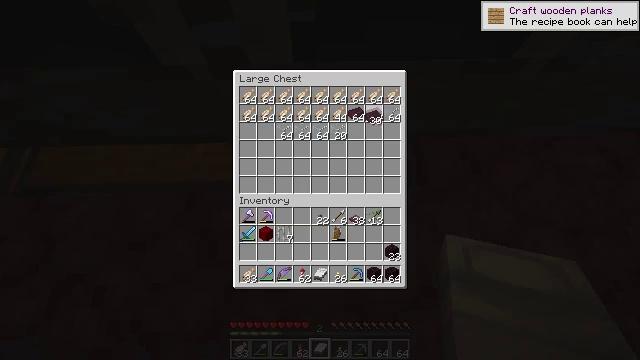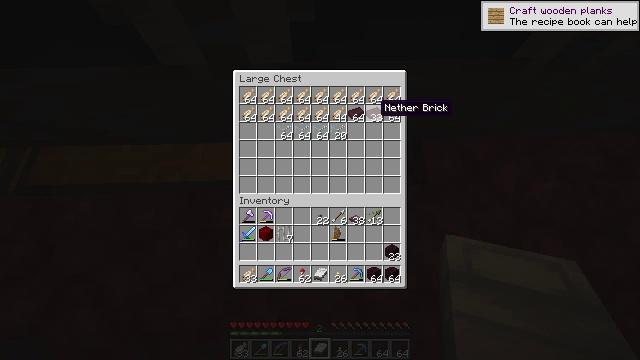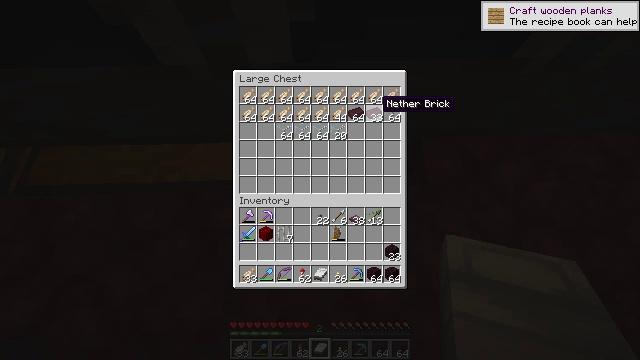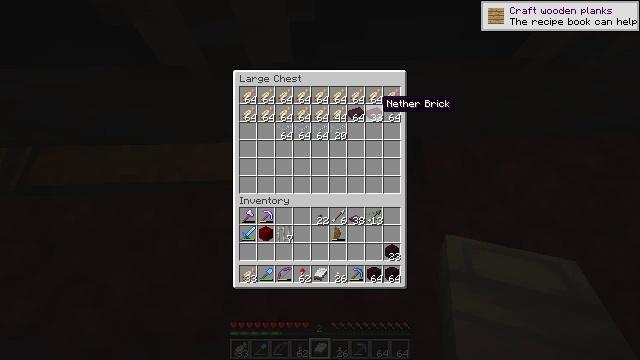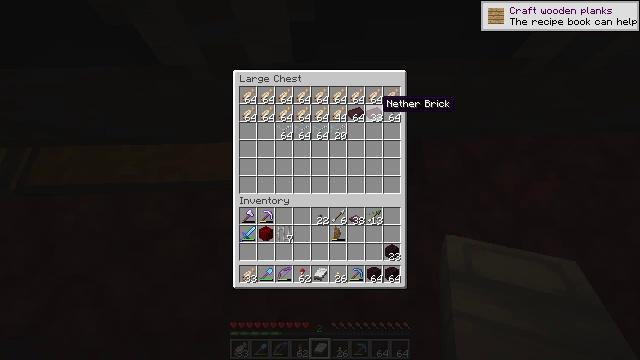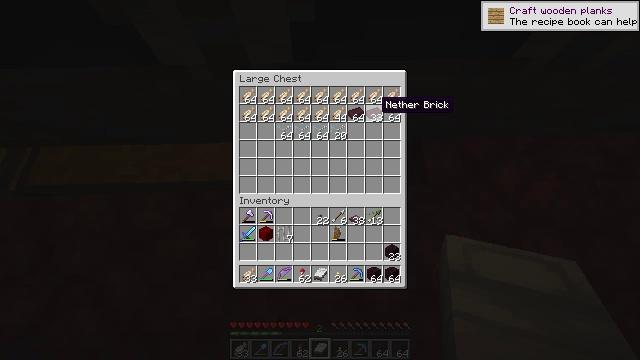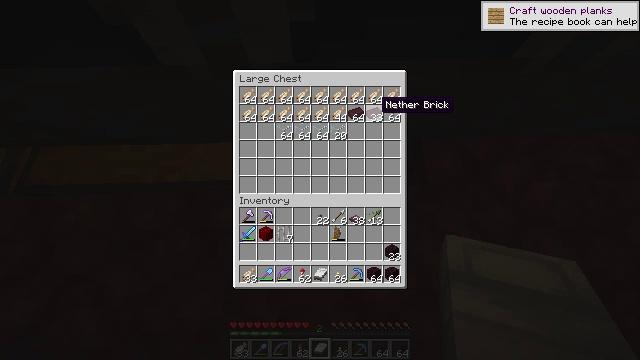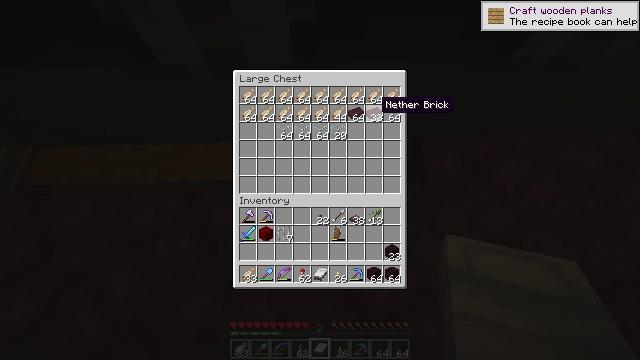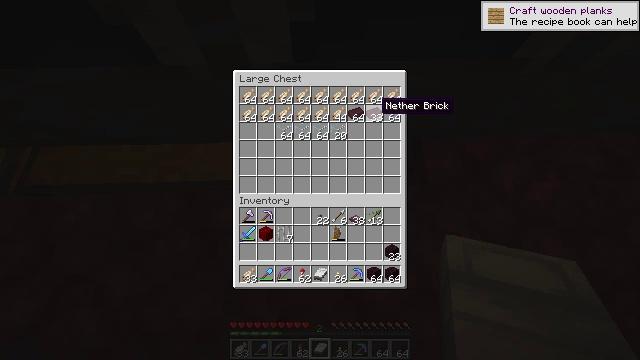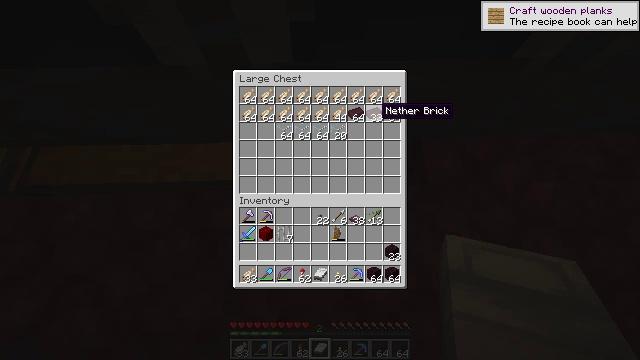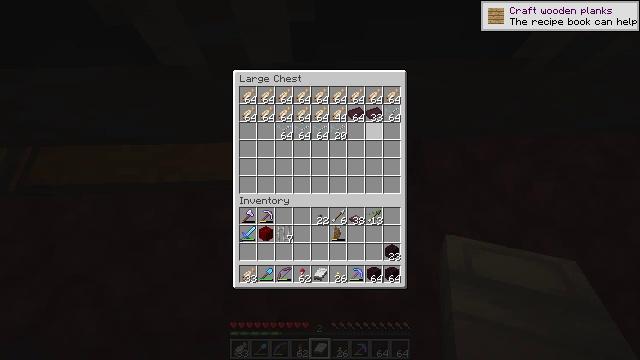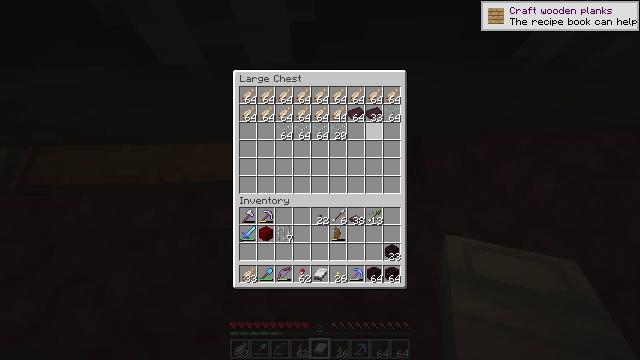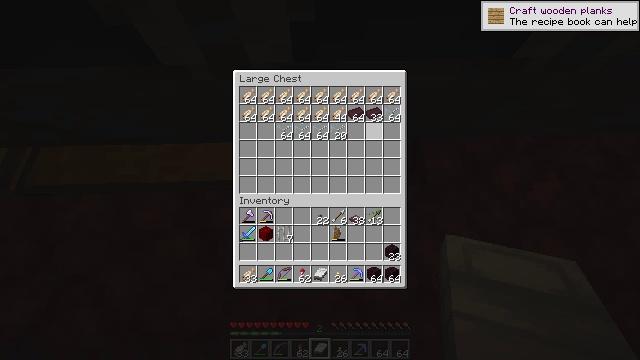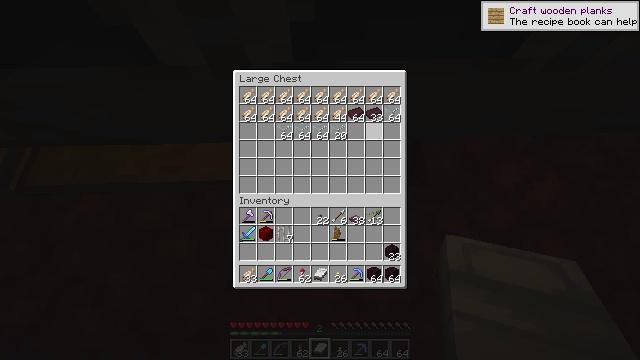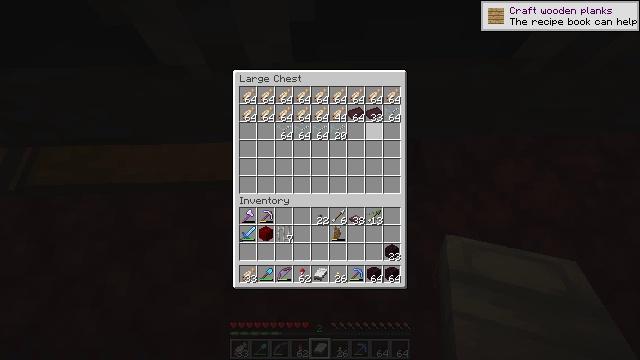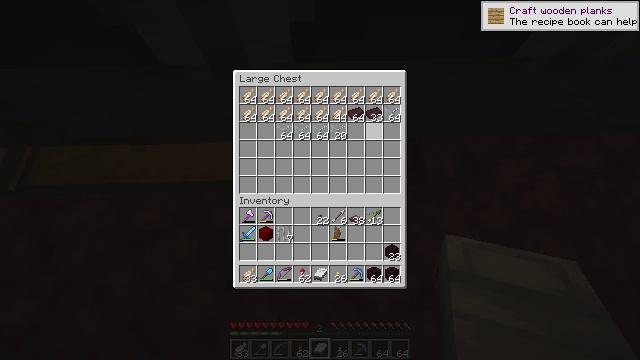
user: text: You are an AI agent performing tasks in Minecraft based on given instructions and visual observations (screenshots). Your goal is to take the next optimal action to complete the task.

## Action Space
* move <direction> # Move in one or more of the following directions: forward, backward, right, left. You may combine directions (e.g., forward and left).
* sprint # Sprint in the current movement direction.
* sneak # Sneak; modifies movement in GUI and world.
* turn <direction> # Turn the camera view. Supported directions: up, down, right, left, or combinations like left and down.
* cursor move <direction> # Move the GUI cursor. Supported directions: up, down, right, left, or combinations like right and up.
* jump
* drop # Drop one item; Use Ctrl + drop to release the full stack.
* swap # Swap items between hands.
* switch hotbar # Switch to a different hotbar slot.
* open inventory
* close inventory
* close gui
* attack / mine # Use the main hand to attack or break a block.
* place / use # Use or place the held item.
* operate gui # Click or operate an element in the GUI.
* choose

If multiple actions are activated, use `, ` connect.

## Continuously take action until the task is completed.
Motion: motion action
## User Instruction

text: Make nether bricks by cooking netherrack in a furnace.
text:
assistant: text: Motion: open gui
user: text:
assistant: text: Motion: no_op
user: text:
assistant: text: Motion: no_op
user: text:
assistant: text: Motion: no_op
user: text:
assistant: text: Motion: no_op
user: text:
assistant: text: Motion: no_op
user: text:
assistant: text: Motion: no_op
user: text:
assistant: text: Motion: no_op
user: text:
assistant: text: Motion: no_op
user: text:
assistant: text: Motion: cursor move down
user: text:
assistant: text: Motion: no_op
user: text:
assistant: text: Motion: no_op
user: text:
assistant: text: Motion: no_op
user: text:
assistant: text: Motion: no_op
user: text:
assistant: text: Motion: no_op
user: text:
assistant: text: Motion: no_op
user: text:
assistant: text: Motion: no_op
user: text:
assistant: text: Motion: no_op
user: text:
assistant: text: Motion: no_op
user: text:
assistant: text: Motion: no_op
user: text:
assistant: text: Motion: sneak
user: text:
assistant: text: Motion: sneak
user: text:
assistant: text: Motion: sneak
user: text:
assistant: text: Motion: sneak
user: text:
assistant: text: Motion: sneak, choose
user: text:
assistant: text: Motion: sneak, choose
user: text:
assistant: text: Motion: sneak, choose
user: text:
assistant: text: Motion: sneak
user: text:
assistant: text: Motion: sneak
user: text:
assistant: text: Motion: sneak